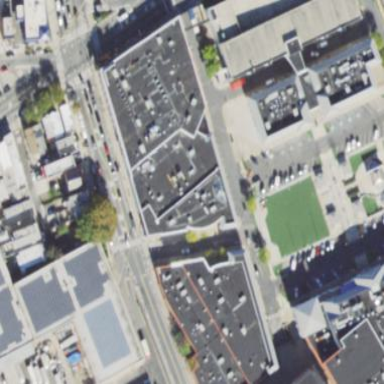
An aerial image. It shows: Retail building.